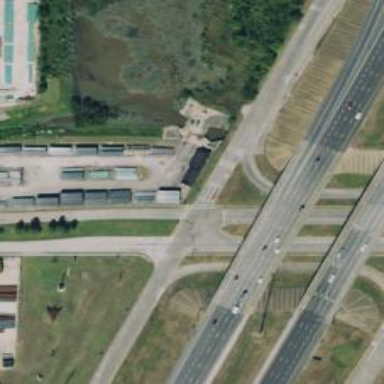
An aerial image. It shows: Secondary road with frontage road.